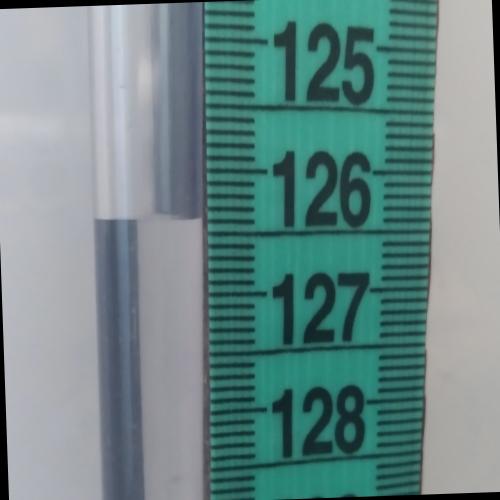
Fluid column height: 126.4 cm